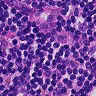
Metastatic tissue present: no